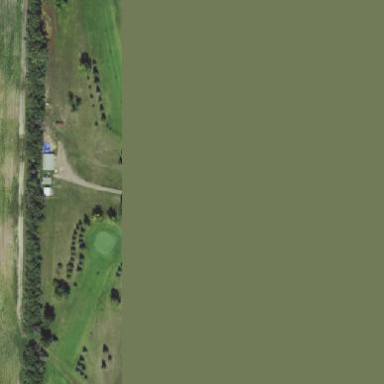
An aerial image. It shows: Golf course surrounded by greenery.